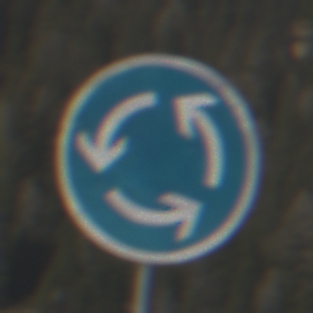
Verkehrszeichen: Kreisverkehr
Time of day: Midday
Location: Outdoor (Nature)
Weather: PartlyCloudy
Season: NotSpecified
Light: Natural